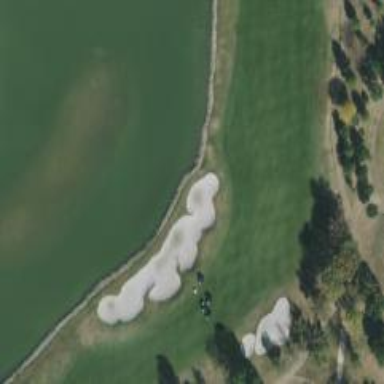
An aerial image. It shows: View of golf hole.